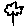
Label: flower